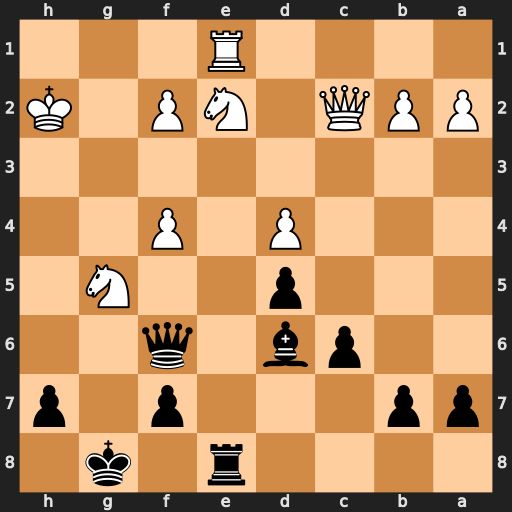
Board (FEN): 4r1k1/pp3p1p/2pb1q2/3p2N1/3P1P2/8/PPQ1NP1K/4R3
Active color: b
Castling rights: -
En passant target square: -
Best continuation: Bxf4+ Nxf4 Qxf4+